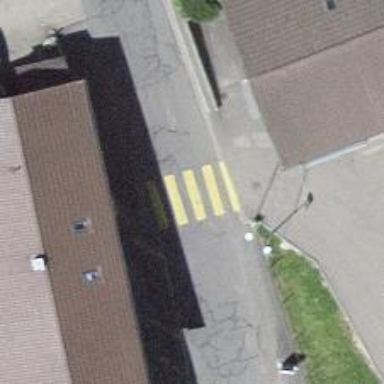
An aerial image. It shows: Uncontrolled zebra crossing with notable zebra markings.